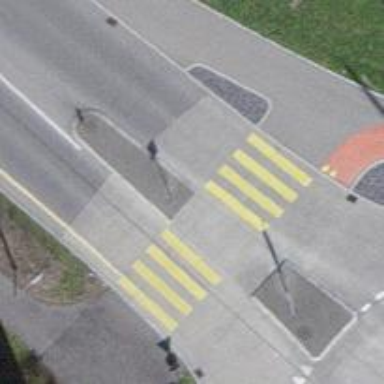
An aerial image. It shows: Uncontrolled zebra crossing with pedestrian island.